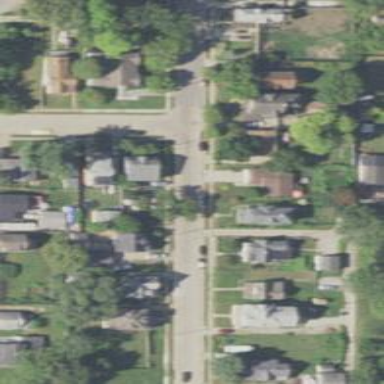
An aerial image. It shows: Neighborhood.